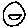
Label: smiley face